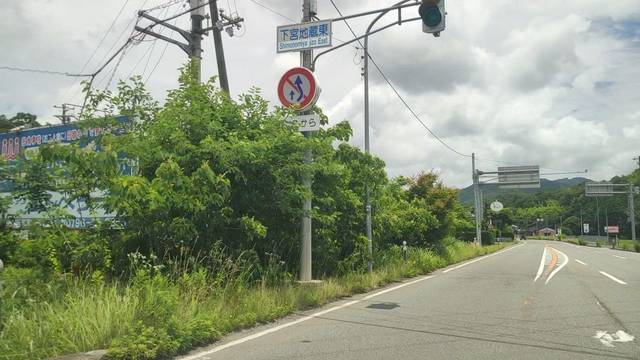
Region: Japan
Coordinates: 35.556, 134.843